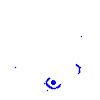
Particle: pion